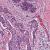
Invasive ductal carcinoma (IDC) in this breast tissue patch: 1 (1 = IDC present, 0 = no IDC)